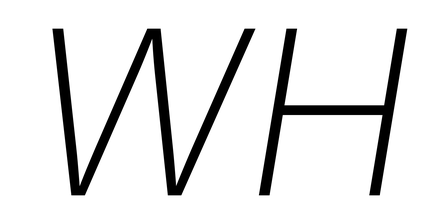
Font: Inter-Italic_ExtraLight_Italic